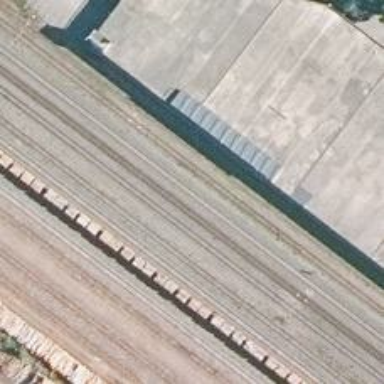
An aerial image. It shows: Continuous railway track.